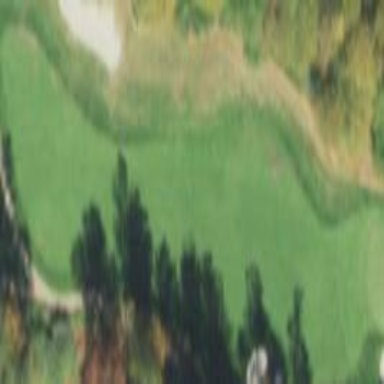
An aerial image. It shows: Golf fairway surrounded by grass.